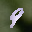
Label: 9